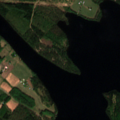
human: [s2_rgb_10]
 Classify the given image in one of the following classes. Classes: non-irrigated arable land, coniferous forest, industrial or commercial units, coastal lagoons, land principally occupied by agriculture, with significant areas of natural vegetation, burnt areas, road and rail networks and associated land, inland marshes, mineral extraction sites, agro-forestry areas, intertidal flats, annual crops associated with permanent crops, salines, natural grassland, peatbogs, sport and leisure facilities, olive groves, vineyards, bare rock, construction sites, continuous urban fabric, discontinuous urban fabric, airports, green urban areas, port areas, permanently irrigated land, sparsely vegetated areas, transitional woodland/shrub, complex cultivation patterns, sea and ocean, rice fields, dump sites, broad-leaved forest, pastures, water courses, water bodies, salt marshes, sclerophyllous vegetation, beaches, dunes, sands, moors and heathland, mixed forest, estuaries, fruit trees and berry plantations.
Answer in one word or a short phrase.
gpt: land principally occupied by agriculture, with significant areas of natural vegetation, broad-leaved forest, coniferous forest, mixed forest, water bodies